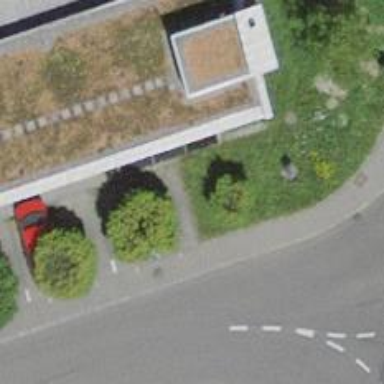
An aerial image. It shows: Post box.